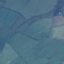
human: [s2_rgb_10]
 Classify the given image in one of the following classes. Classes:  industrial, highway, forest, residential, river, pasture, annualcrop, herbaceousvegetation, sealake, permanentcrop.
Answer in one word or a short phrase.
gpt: Pasture